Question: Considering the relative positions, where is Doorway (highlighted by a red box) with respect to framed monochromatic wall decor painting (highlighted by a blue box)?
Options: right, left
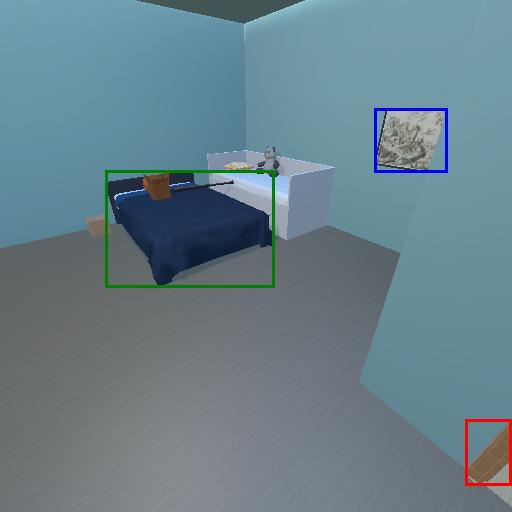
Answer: right